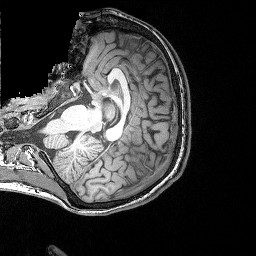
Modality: T1w
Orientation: axial
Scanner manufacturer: siemens
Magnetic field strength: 3 T
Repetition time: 2.25 s
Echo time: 0.00418 s